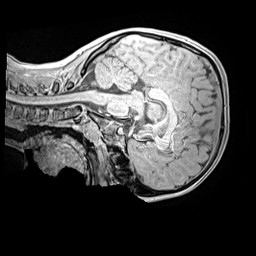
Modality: MP2RAGE
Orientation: sagittal
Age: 10
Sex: male
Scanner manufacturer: siemens
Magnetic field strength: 3 T
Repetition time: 4 s
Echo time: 0.00299 s